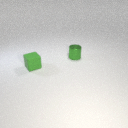
small green metal cylinder behind small green rubber cube